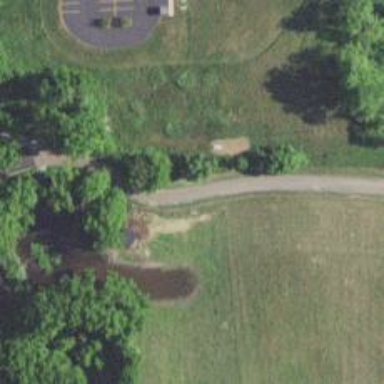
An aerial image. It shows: Driveway leading to service road.